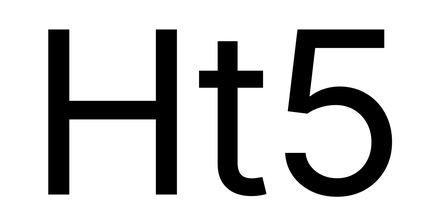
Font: Inter_Regular